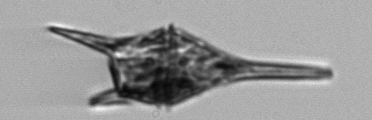
Label: Tripos_lineatus